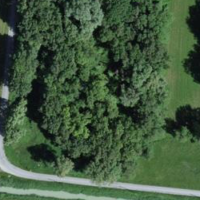
EUNIS habitat code: 57
Species observed at this site:
Echium vulgare